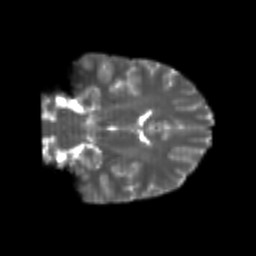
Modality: T2w
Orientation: coronal
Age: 22
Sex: female
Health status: healthy
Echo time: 0.074 s